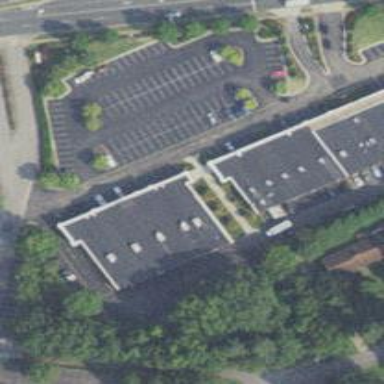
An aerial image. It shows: Building.